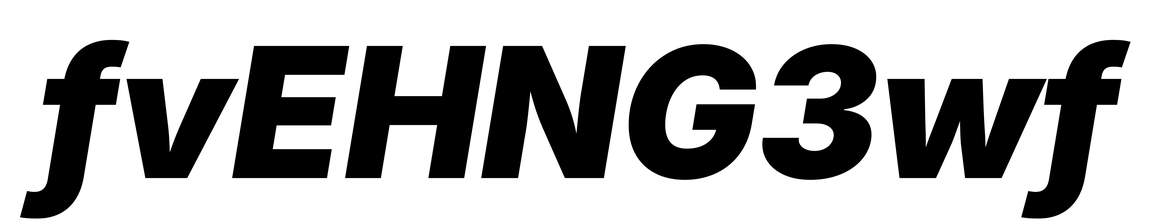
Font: Inter-Italic_Black_Italic